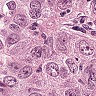
Metastatic tissue present: yes